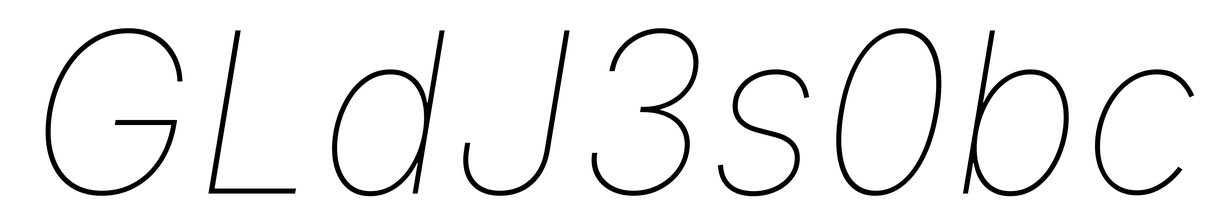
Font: Inter-Italic_Thin_Italic